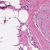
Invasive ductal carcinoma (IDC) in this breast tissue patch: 0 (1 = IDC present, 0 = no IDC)